Question: I'm working with Git Bash on Windows. But before, I was working with Git Shell (from github). In Git Shell was this really awesome thing, See the image below:

In Git Shell, 'git status' Git Shell shows that information after any command.
How can I do this for Git Bash (on Windows)?
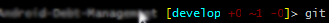
Answer: You can simply manipulate the 'PS1' variable, something like this might help you:
'''
$ PS1="$PS1 ['git diff --shortstat']> "
'''
The result should be something like this:
'''
rlegendi@localhost /.../gitrepo (master)
[ 1 file changed, 3 insertions(+)] >
'''
So basically you have to add this like to your 'profile' file (either at the Git installation directory typically under 'c:\Program Files (x86)\Git\etc' or in your home directory). That way you can create a bit nicer version.
Take a look on 'PROMPT_COMMAND' and different <URL>.